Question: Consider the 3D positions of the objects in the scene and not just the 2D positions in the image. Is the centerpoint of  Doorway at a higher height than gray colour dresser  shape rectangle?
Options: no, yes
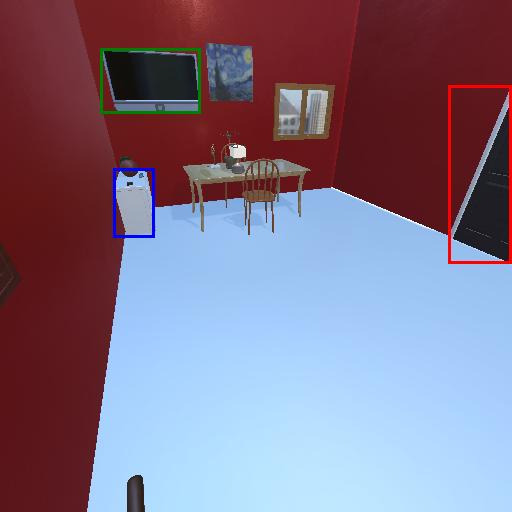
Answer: no